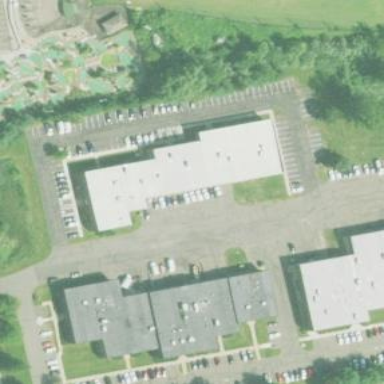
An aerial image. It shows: Commercial building.